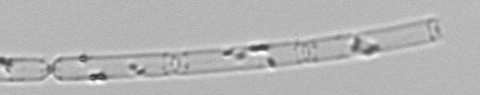
Label: Cerataulina_pelagica